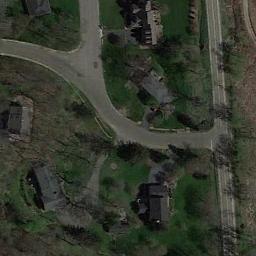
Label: medium_residential